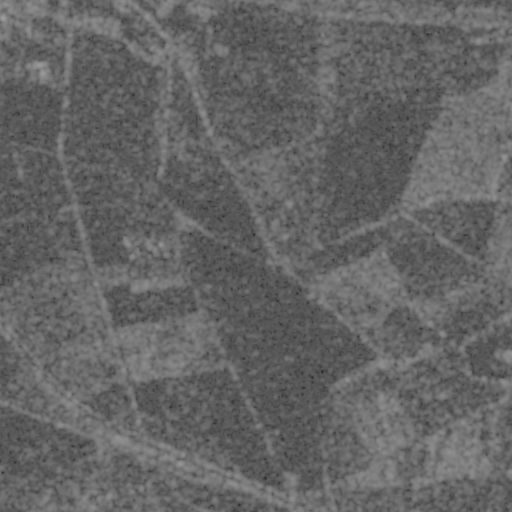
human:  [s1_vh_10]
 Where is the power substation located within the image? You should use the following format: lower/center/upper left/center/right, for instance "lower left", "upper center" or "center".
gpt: The power substation is located in the upper center of the image.
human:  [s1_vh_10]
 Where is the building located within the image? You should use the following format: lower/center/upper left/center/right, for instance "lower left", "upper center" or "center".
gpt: There is no building in the image.

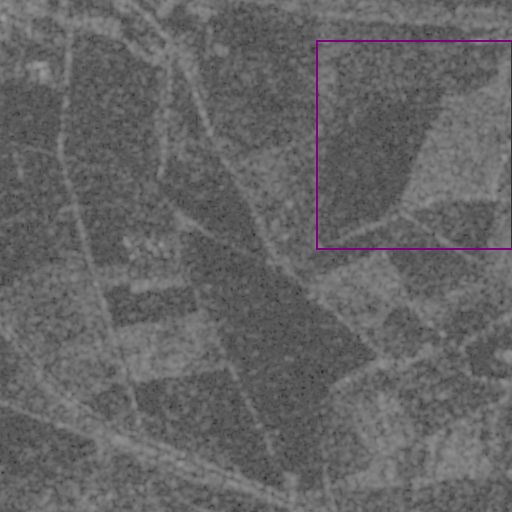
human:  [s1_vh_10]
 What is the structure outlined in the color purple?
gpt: The structure outlined in purple is a crop field.
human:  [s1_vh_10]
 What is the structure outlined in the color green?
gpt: There is no green outline.